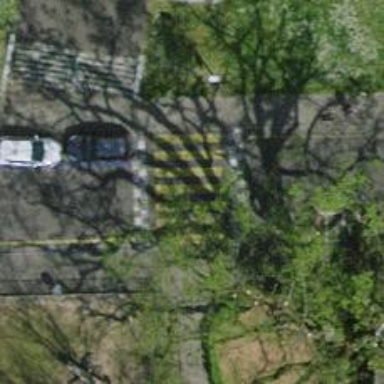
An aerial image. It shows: Zebra crossing with traffic-calming table.